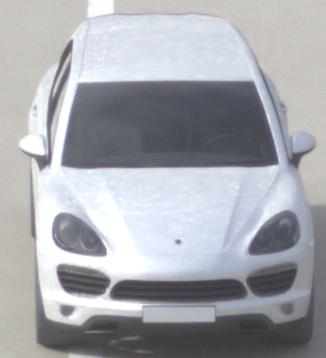
Make: Porsche
Model: Cayenne
Detailed model: Cayenne (958)
Model produced from: 2010/05
Model produced until: 2014/07
Doors: 5
Color: white
Road condition: dry road
Daytime: morning or afternoon
Contrast: low contrast